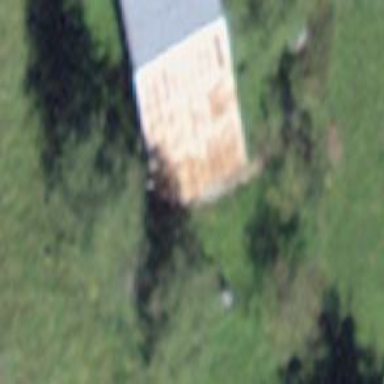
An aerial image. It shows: Cabin.